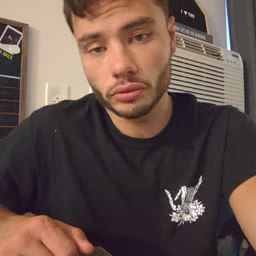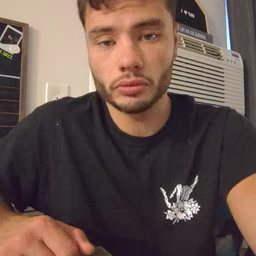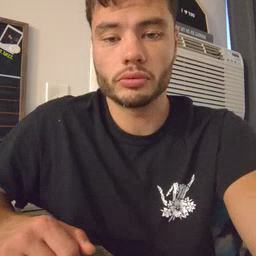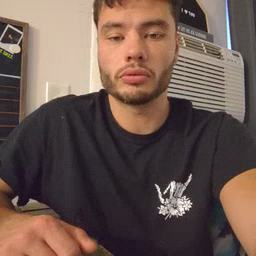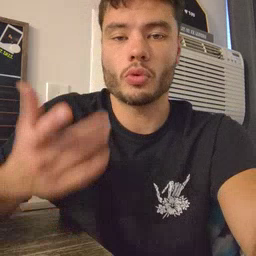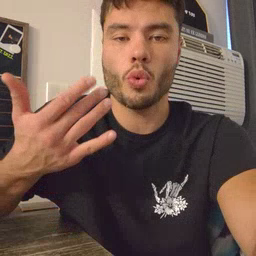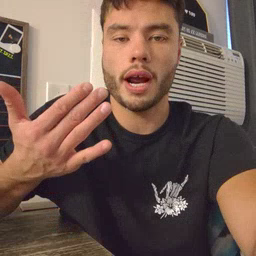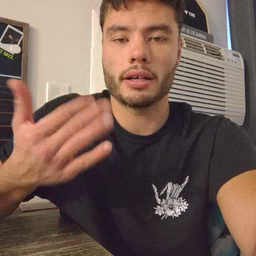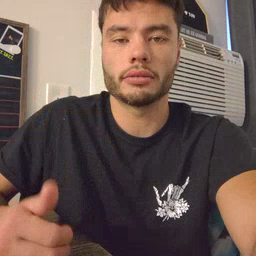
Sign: wait